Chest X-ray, PA view. Patient: 50 years old, sex M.
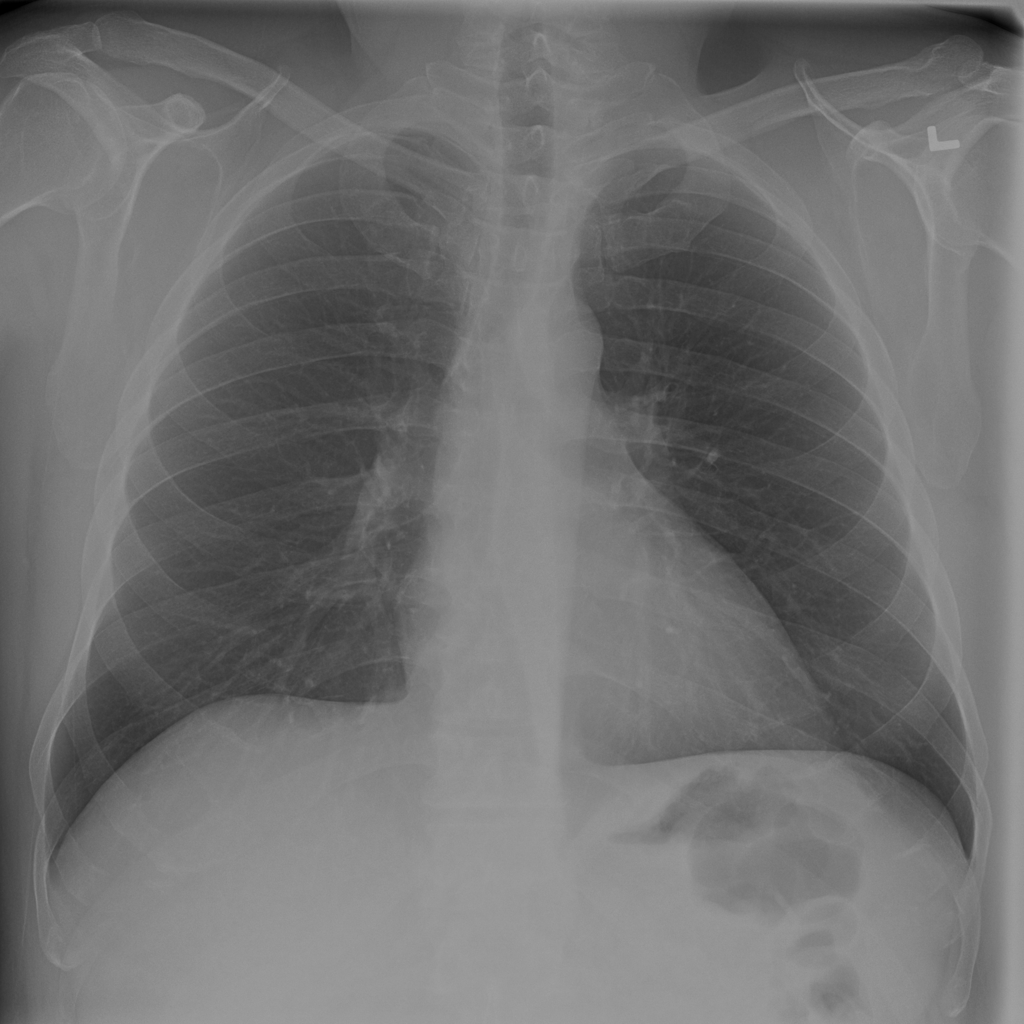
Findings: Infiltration